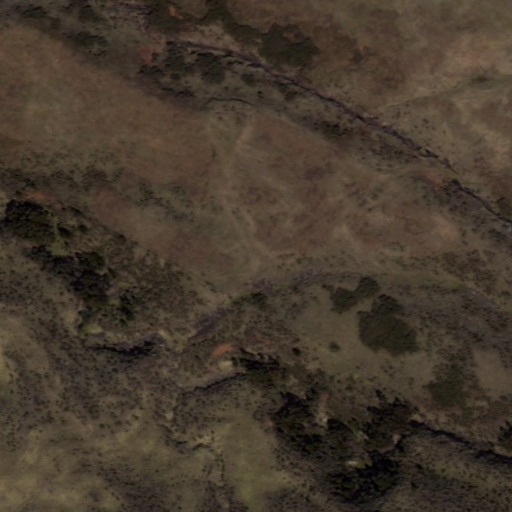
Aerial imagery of island in Hawaii named Maui containing only unknown